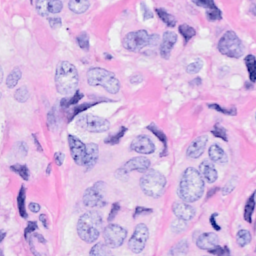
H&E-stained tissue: Breast